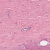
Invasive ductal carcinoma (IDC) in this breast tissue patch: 0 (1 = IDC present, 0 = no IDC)